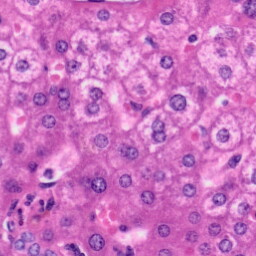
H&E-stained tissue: Liver